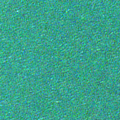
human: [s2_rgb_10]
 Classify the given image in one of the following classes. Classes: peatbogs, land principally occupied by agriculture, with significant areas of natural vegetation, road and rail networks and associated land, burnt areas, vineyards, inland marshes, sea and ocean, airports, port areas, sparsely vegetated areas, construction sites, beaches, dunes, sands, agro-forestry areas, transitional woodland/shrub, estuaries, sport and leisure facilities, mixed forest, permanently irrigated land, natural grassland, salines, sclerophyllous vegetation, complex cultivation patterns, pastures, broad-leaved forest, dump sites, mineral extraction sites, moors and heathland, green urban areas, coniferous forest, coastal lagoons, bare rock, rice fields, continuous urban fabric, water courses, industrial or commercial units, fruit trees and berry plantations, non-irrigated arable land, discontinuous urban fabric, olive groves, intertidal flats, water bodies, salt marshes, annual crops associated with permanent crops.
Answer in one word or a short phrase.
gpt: sea and ocean